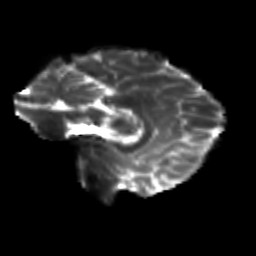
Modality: T2w
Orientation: sagittal
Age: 28
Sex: female
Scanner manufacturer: siemens
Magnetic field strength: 3 T
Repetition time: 3.5 s
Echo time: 0.113 s